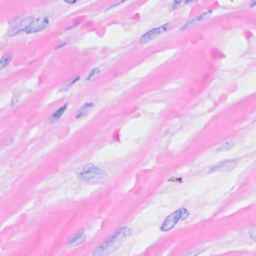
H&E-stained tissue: Breast